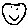
Label: smiley face